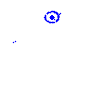
Particle: kaon